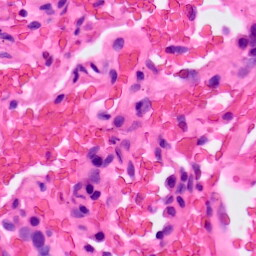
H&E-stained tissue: Lung